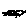
Label: cat